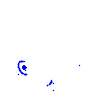
Particle: kaon